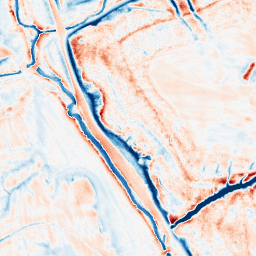
Category: edge_preserving
Decomposition family: anisotropic_diffusion
Decomposition parameters: iterations: 50
kappa: 10
gamma: 0.2
Upsampling method: quartic
Upsampling parameters: scale: 4
Upsampling scale: 4